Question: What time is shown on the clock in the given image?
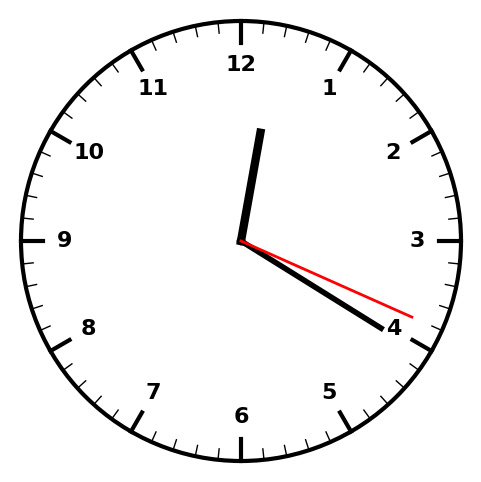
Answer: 12:20:19